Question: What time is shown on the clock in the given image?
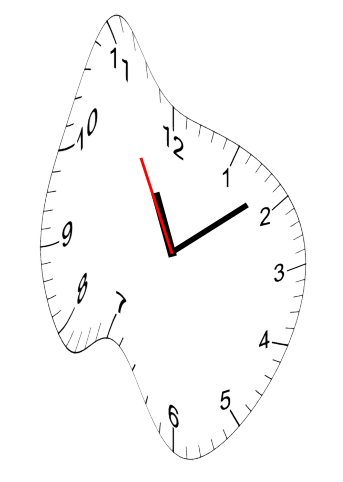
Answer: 11:08:55